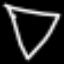
Label: diamond